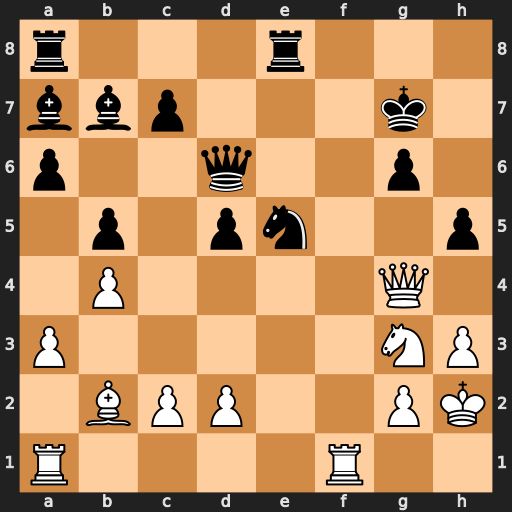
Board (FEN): r3r3/bbp3k1/p2q2p1/1p1pn2p/1P4Q1/P5NP/1BPP2PK/R4R2
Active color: w
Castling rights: -
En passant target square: -
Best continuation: Qg5 Kh7 Rf6 d4 Rxd6